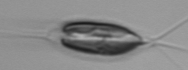
Label: Chrysochromulina